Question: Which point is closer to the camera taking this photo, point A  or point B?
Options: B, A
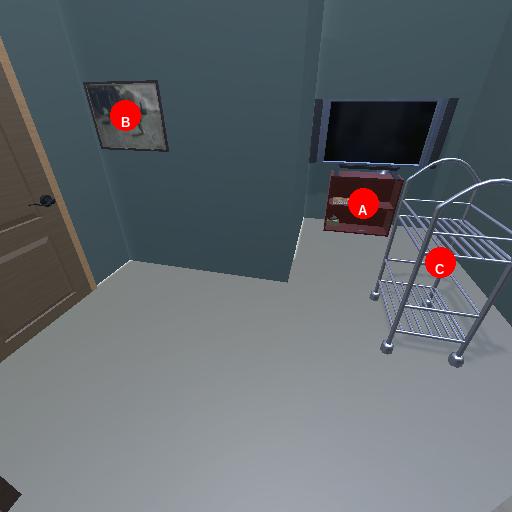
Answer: B